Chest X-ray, PA view. Patient: 55 years old, sex F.
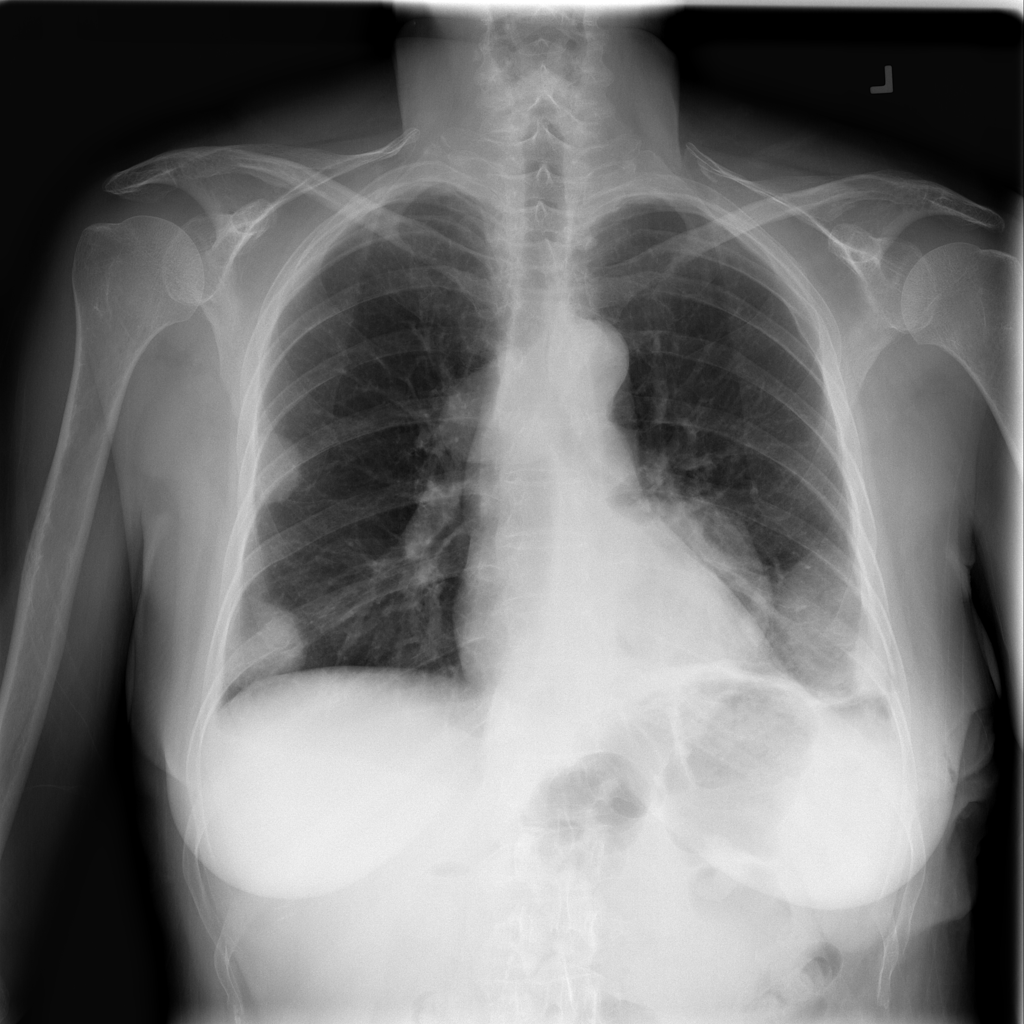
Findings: No Finding